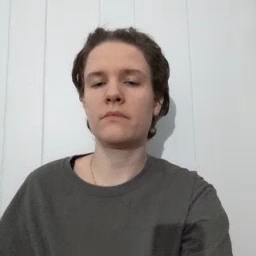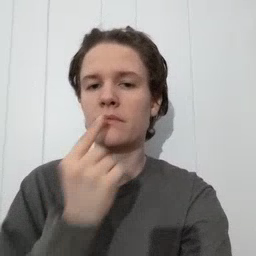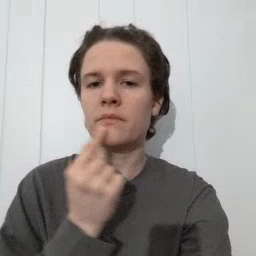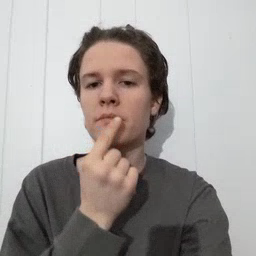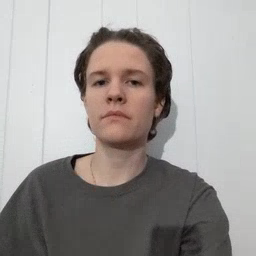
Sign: mouth